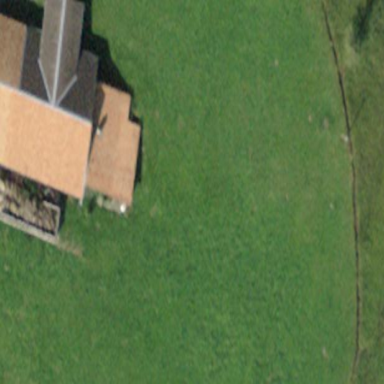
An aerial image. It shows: Rural barn.